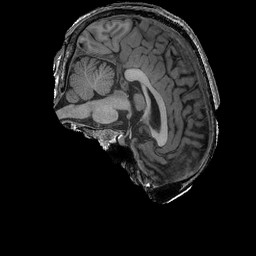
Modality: T1w
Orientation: sagittal
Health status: ill
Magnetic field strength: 3 T